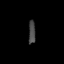
Tissue: prostate
Cell type: Fibroblasts
Senescence score: 0.7027
Nuclear area (px): 158
Mean DAPI intensity: 69.854